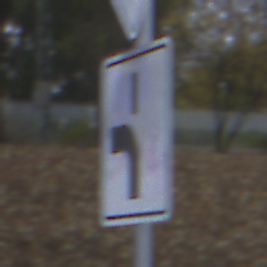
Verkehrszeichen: VerlaufVorfahrtsstrasse5
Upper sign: Vorfahrtsstrasse
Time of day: MorningAfternoon
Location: Outdoor (Urban)
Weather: Overcast
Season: NotSpecified
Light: Natural